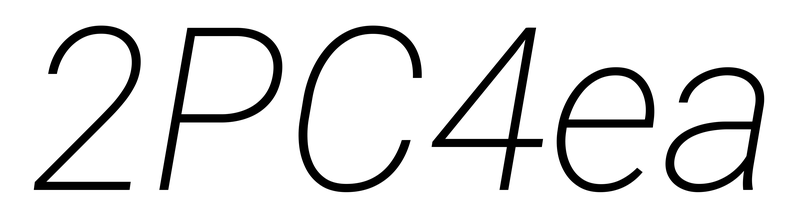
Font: Roboto-Italic_ExtraLight_Italic